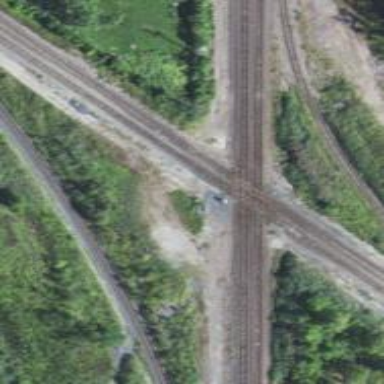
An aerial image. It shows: Railway crossing.